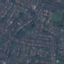
Label: Residential